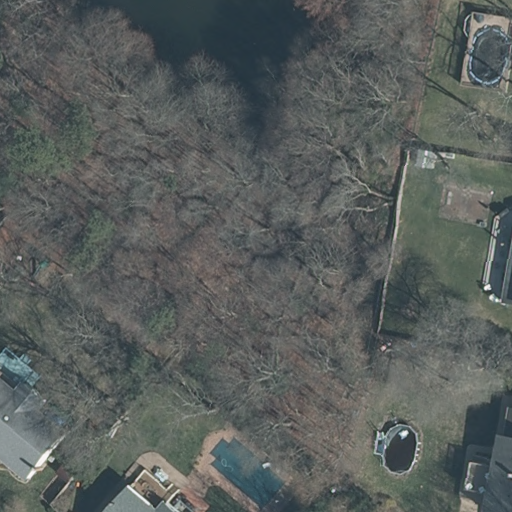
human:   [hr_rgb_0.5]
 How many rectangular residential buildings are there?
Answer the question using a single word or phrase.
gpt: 3

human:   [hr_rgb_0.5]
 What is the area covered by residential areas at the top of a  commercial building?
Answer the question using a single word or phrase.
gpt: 0m2

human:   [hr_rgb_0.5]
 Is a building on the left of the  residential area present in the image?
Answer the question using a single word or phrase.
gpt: yes

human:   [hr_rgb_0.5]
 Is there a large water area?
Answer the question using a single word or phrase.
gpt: yes

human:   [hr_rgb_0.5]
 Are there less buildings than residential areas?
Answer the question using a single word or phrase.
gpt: no

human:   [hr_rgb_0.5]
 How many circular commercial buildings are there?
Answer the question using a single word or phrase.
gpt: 0

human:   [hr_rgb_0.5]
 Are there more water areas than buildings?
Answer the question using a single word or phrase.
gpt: no

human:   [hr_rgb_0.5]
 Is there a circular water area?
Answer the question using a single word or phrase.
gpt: no

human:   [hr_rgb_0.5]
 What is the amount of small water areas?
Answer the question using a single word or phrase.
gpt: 0

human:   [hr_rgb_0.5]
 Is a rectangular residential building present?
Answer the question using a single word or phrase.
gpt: yes

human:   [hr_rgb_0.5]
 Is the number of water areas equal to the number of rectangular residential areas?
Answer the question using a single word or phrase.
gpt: yes

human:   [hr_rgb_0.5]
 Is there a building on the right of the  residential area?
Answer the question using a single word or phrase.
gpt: yes

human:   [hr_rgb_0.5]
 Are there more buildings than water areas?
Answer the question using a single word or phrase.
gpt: yes

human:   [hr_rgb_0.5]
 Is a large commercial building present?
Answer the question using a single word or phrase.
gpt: no

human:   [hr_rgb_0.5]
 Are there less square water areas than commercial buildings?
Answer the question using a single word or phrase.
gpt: no

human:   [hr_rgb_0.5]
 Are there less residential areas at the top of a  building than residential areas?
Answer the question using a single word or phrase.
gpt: no

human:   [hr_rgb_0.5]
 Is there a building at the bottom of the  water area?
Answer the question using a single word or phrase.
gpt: yes

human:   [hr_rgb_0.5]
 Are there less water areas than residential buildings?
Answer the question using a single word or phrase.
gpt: yes

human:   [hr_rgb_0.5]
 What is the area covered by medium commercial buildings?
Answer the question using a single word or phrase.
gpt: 0m2

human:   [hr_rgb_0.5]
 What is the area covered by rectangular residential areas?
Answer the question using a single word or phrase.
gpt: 10632m2

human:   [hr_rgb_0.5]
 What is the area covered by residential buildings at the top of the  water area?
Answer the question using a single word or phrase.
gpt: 0m2

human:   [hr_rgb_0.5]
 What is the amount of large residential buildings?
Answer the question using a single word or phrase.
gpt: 0

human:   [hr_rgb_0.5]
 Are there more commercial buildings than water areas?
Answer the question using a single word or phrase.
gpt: no

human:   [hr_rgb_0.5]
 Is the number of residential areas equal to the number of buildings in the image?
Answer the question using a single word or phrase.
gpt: no

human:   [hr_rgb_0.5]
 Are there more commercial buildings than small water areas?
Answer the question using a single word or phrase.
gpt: no

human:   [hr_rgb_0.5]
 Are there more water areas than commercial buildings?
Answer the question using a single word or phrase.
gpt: yes

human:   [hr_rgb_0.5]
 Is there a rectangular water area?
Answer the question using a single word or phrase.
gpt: yes

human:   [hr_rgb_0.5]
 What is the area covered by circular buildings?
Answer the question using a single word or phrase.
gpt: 0m2

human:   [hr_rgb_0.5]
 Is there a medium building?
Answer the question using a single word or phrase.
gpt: yes

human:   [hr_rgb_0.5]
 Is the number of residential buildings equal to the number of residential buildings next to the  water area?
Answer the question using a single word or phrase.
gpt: yes

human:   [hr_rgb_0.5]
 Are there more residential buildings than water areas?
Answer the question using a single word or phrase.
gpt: yes

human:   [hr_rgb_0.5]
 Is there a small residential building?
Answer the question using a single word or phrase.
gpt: yes

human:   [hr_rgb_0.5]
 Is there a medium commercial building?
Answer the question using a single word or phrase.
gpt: no

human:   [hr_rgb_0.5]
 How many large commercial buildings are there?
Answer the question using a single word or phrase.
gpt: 0

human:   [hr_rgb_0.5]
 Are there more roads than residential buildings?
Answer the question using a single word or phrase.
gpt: no

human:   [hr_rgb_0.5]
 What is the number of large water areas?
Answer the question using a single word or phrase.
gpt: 1